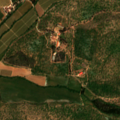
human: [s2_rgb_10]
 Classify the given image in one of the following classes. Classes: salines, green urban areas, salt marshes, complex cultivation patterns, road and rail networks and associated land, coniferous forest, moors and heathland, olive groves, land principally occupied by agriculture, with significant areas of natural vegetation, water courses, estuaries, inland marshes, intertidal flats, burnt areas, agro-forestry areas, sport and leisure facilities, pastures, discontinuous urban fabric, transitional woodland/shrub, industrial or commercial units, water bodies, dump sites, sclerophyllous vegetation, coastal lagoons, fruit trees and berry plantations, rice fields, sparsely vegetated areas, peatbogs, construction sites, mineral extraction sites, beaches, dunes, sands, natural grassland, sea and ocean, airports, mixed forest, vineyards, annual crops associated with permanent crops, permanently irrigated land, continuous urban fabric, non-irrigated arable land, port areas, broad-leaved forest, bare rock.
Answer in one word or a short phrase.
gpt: permanently irrigated land, vineyards, agro-forestry areas, broad-leaved forest